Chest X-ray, PA view. Patient: 70 years old, sex F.
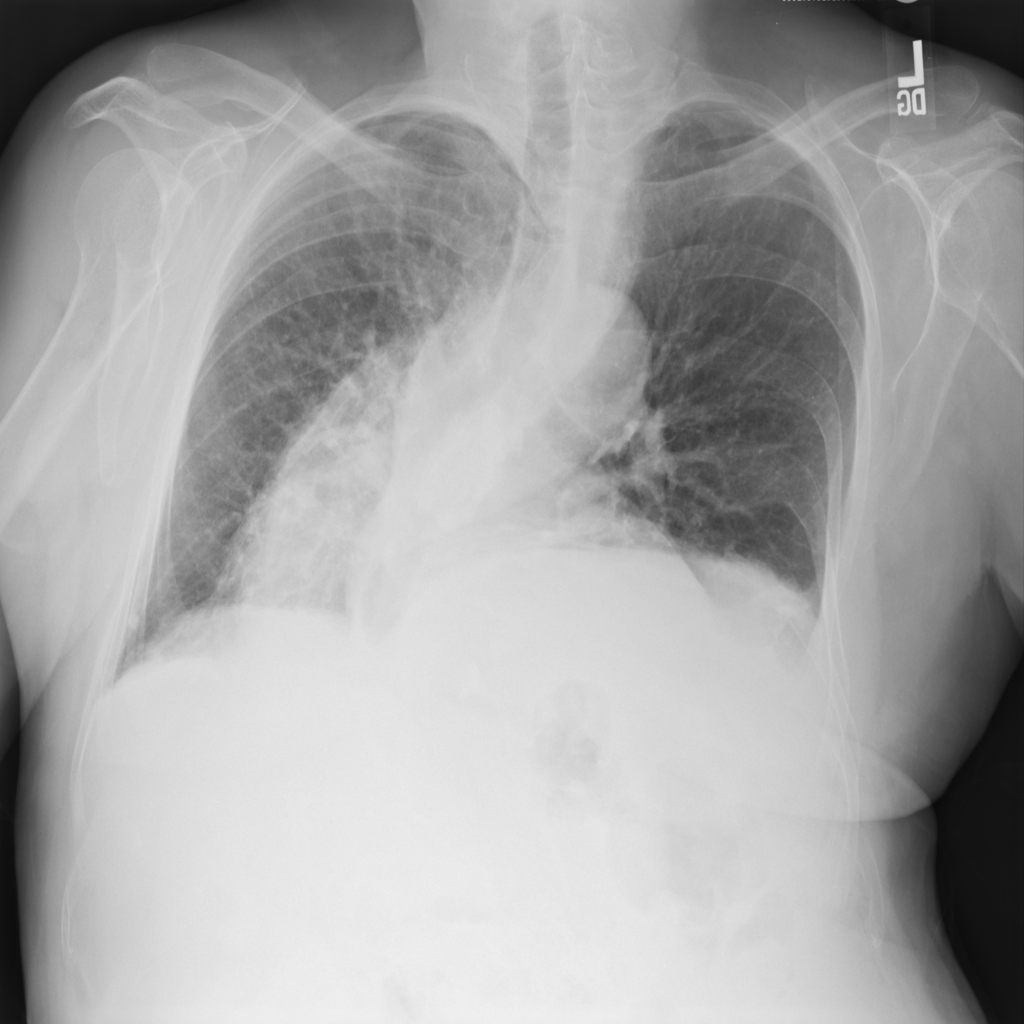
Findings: No Finding